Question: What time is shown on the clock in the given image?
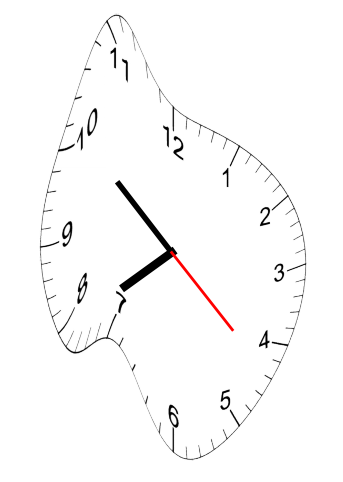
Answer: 07:51:22